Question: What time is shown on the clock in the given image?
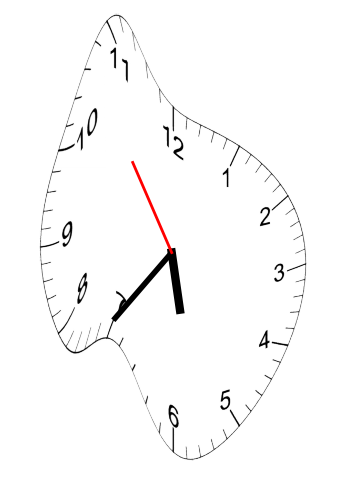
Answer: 05:35:54